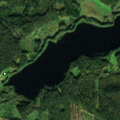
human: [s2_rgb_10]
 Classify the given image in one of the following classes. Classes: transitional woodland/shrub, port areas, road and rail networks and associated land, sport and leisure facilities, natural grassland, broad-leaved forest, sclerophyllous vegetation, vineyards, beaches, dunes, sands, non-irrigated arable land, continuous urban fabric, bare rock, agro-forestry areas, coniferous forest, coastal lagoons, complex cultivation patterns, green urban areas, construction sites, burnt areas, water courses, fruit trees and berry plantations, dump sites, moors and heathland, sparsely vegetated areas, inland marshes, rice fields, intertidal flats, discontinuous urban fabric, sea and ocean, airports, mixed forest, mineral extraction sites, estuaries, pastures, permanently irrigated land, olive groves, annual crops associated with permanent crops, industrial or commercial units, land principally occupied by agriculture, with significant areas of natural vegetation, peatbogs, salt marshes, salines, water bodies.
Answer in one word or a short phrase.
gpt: land principally occupied by agriculture, with significant areas of natural vegetation, coniferous forest, mixed forest, transitional woodland/shrub, water bodies